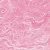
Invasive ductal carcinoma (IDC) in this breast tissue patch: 0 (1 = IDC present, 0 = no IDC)